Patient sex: M
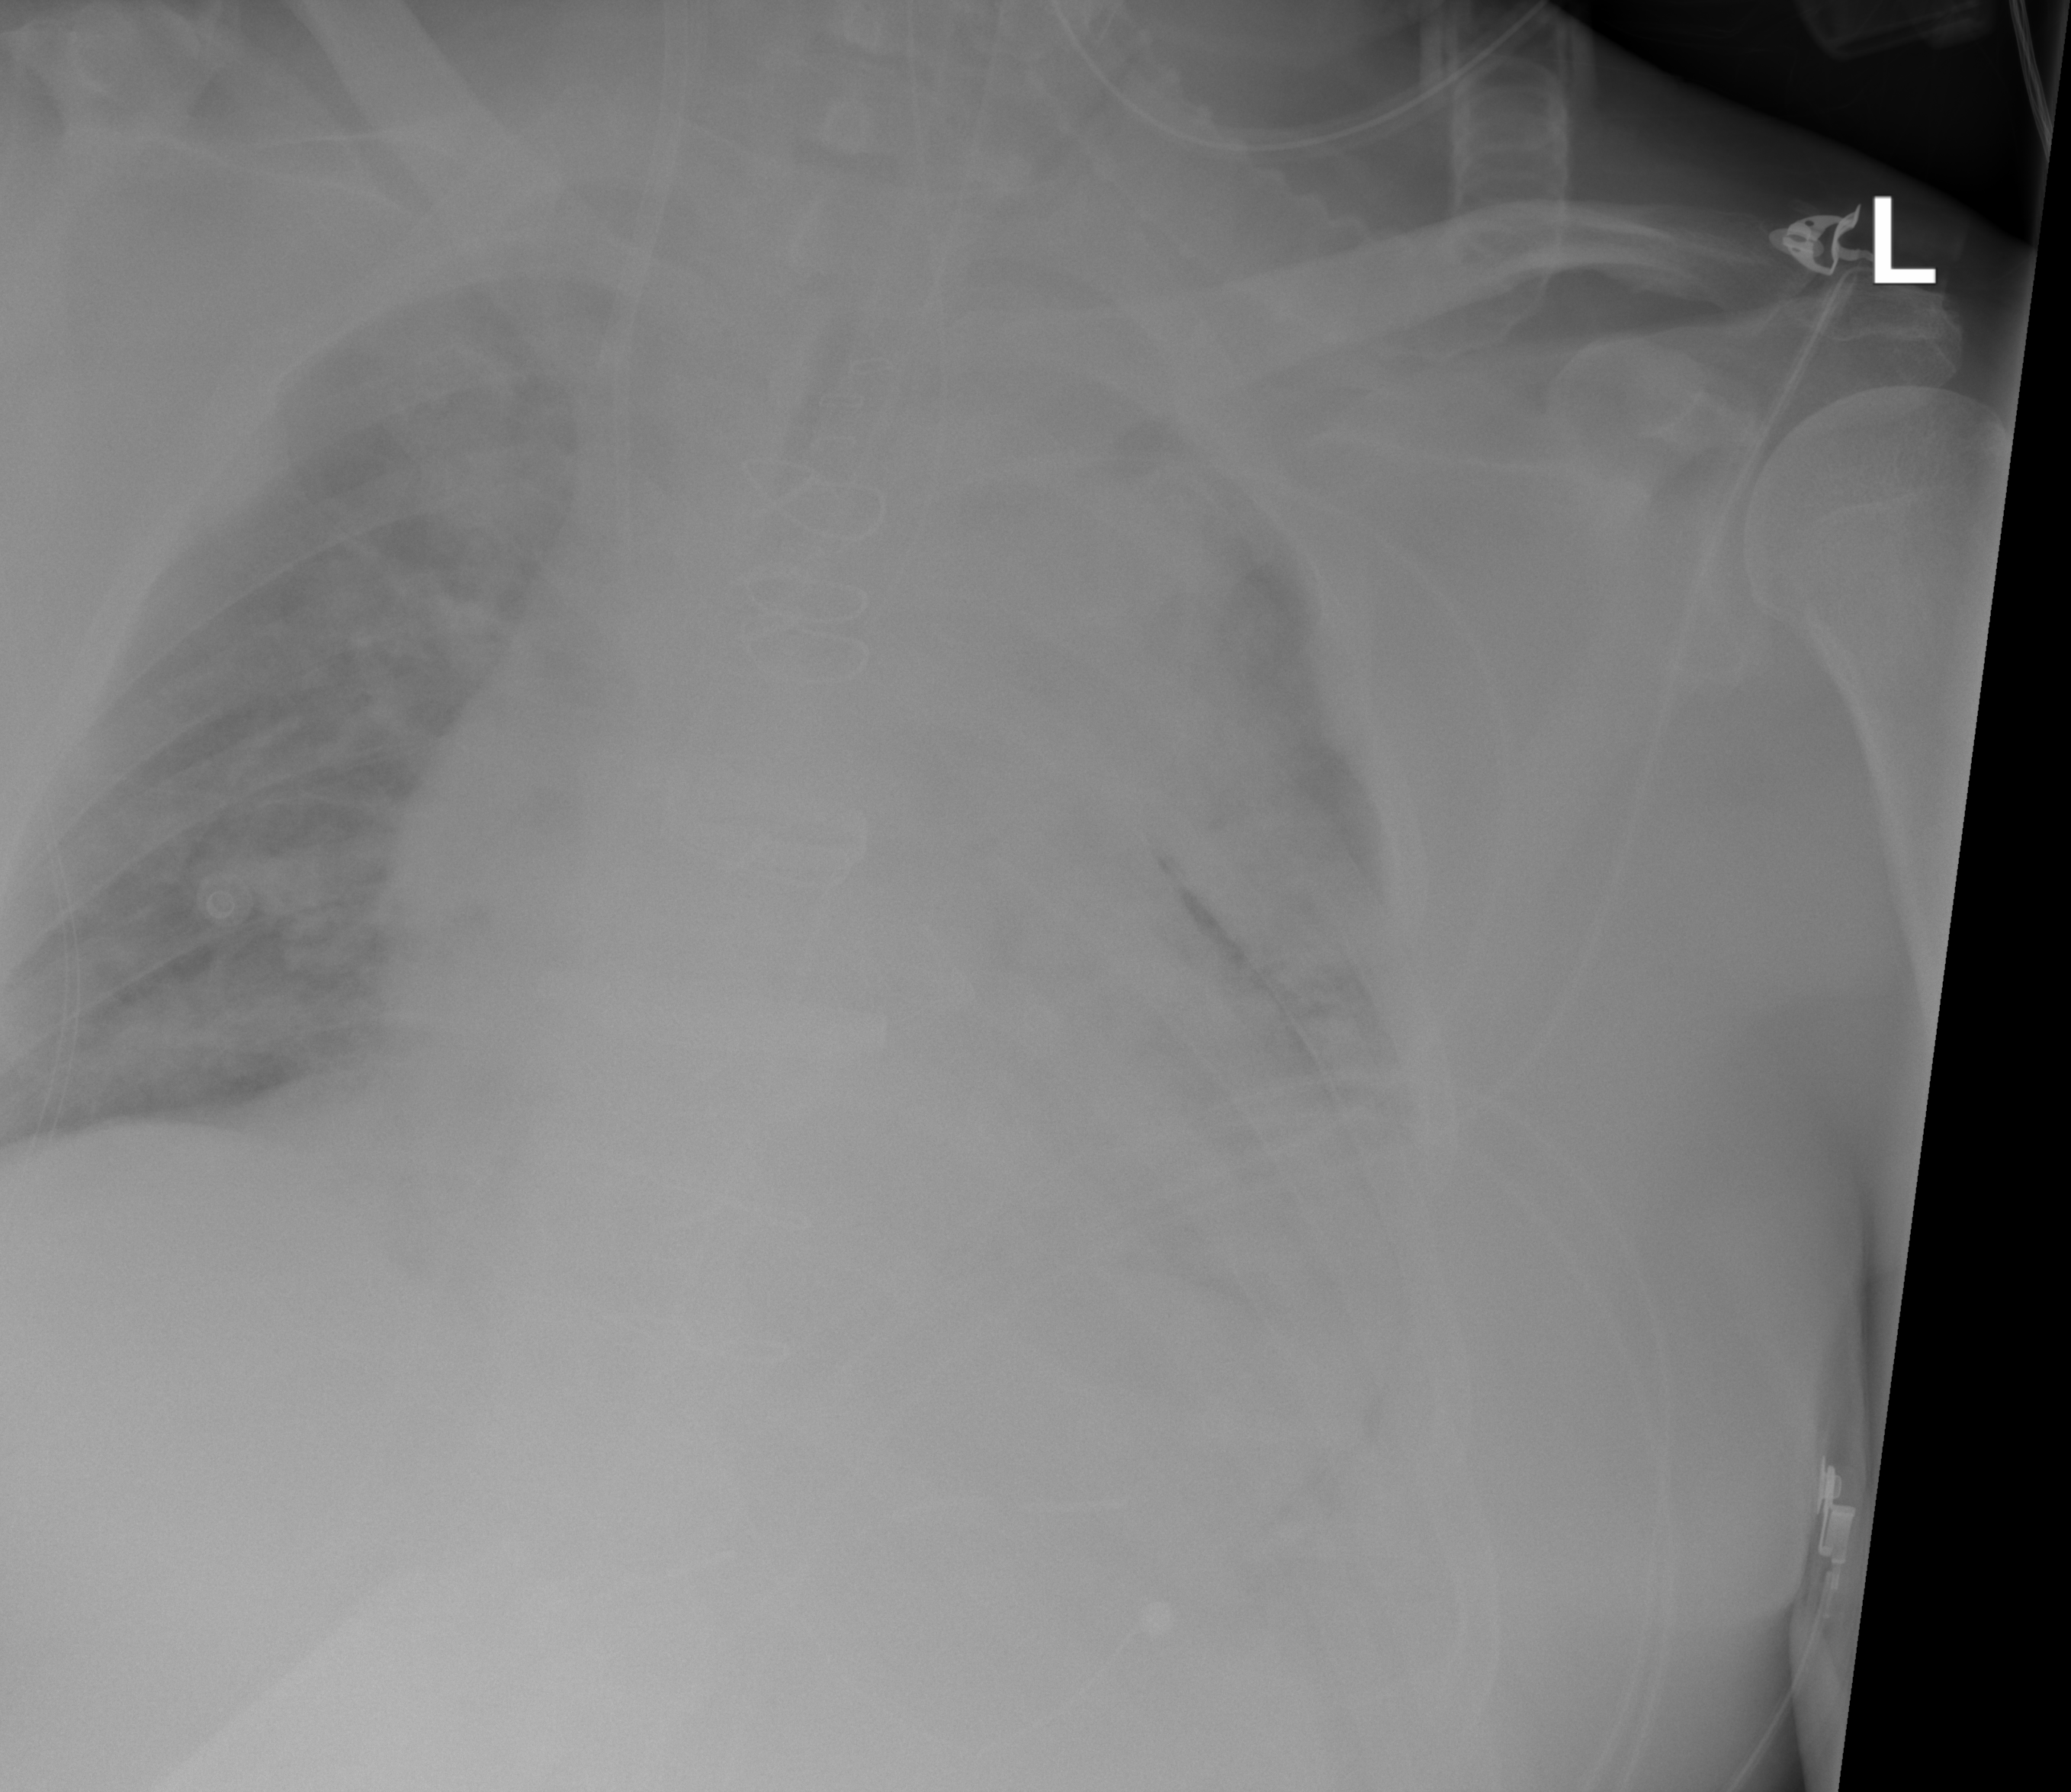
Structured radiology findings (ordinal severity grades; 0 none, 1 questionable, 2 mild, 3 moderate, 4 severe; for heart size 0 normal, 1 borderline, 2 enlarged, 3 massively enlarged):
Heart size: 2
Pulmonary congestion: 3
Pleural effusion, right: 0
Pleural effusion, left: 2
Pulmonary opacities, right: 3
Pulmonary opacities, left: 4
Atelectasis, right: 0
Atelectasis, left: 2